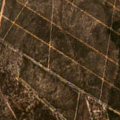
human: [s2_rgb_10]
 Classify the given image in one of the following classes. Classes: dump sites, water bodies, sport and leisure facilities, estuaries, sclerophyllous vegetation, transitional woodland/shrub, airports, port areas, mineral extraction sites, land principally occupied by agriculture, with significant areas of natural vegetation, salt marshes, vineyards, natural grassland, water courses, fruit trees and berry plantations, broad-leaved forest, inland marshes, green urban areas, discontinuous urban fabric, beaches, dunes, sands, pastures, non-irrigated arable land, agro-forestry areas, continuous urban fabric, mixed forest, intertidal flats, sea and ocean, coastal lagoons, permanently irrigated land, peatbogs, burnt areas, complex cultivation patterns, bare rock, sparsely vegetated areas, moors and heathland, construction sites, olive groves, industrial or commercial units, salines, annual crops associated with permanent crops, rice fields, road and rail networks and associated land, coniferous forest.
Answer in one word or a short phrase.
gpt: coniferous forest, transitional woodland/shrub